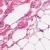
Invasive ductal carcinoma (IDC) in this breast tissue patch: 0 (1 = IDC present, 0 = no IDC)